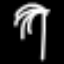
Label: palm tree